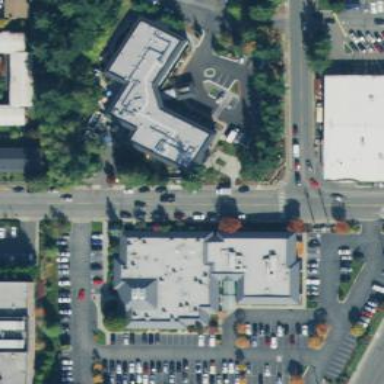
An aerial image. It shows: Nursing home building.